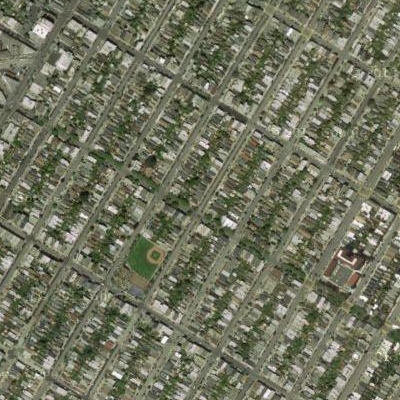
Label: Resident